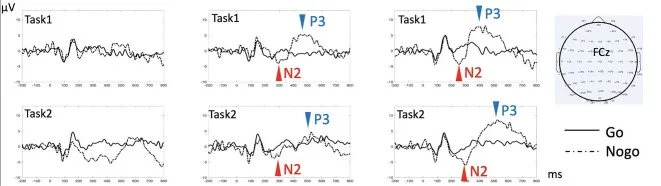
ERP effects in response to HD-tDCS. ERPs at the midline fronto-central electrode (FCz) were examined for the two response inhibition tasks (Go/NoGo), each contingent upon a different level of complexity [Task 1 is more perceptually based, requiring distinguishing between single exemplars of a car and a dog; Task 2 is more semantically based, requiring distinguishing between multiple exemplars of animals from non-animal objects. Refer to for more detailed description of the tasks]. N2 (a negative deflection of evoked potentials peaking around 200 ms post-stimulus) and P3 (a positive deflection of evoked potentials peaking 300-500 ms post-stimulus) components are classically reported in this type of task, with NoGo trials eliciting more prominent N2/P3 amplitude than do Go trials. There was no evident N2/P3 prior to HD-tDCS. Both N2 and P3 components appeared after 10 sessions of HD-tDCS, which persisted after 6 weeks. In Task 1, comparing immediate post to 6 weeks post data, N2 peak amplitude/latency changed from -4.1 muV/293 ms to -4.4 muV/255 ms, while P3 peak amplitude/latency changed from 5.2 muV/448 ms to 7.7 muV/382 ms. In Task 2, N2 peak amplitude/latency changed from -3.8 muV/267 ms to -6.1 muV/298 ms, while P3 peak amplitude/latency changed from 4.6 muV/527 ms to 8.6 muV with a latency at 525 ms.
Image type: electrography (ekg)